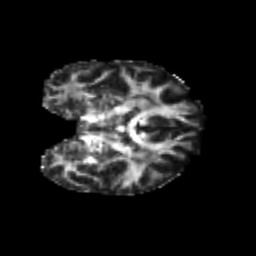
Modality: FA
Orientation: coronal
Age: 23
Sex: female
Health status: healthy
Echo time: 0.074 s